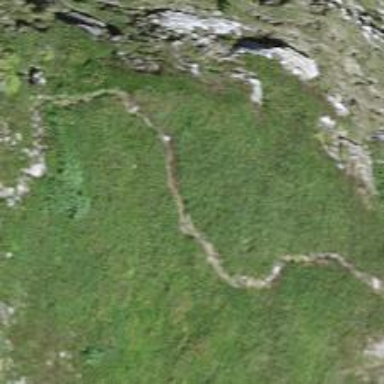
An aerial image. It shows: Ground path.